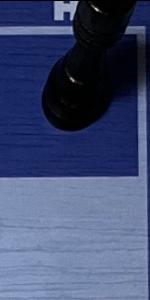
Label: Empty